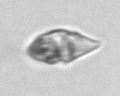
Label: Gyrodinium